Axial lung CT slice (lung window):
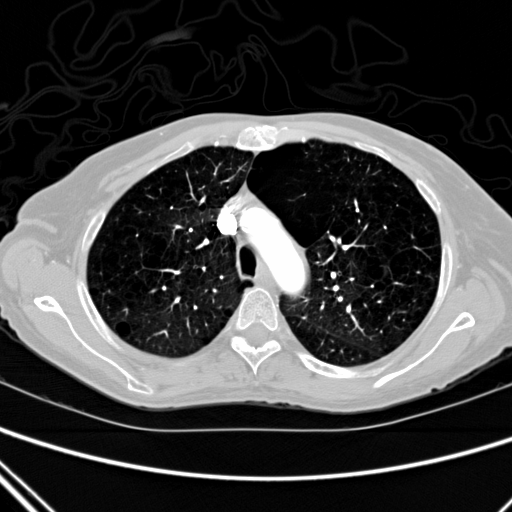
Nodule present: no